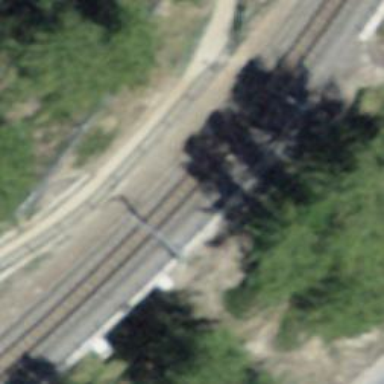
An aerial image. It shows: Retaining wall.